Aerial crown-view tile of a tropical tree (Barro Colorado Island, Panama), acquired 20241216:
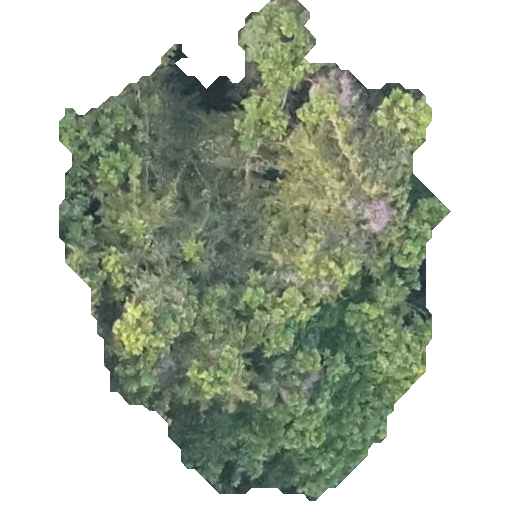
Species: Anacardium excelsum
GBIF accepted scientific name: Anacardium excelsum
Crown area: 190.649 m²